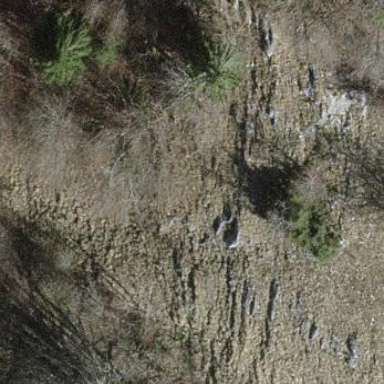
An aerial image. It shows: Landscape dominated by bare rock.